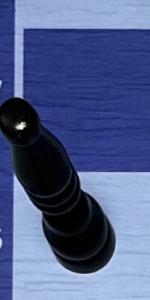
Label: Bishop_Black